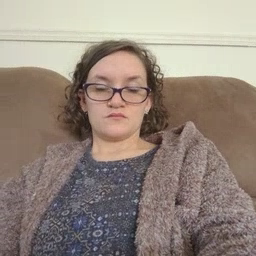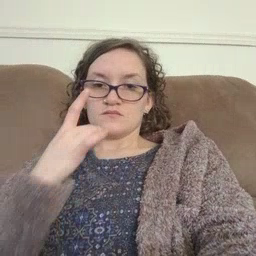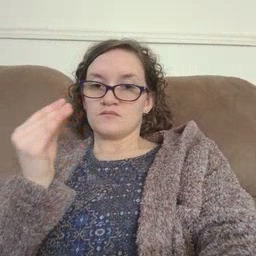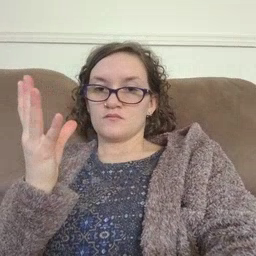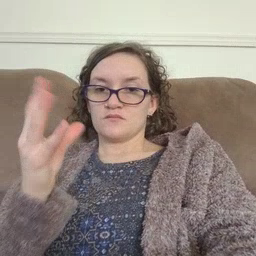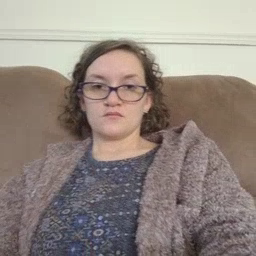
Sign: lamp